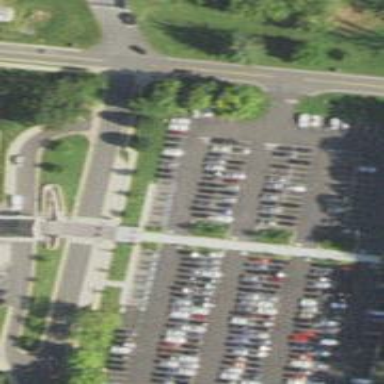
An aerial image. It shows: Parking space.